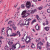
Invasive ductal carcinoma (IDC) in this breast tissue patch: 0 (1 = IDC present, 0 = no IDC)